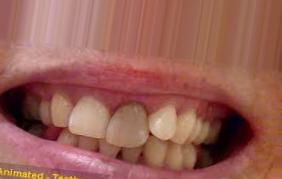
Condition: Tooth Discoloration